六年级 · 度量几何学
如图所示, 下面说法错误的是 ( )

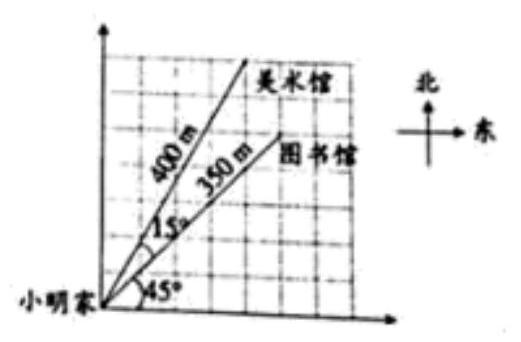
A. 图书馆在小明家东偏北 $45^{\circ}$ 方向

B. 图书馆在小明家北偏东 $45^{\circ}$ 方向

C. 美术馆在小明家东偏北 $15^{\circ}$ 方向

D. 美术馆在小明家东偏北 $60^{\circ}$ 方向
答案: C